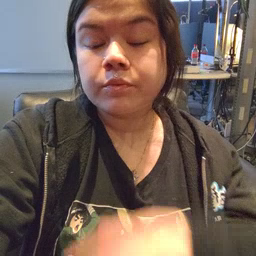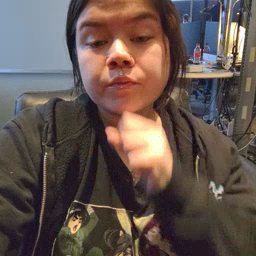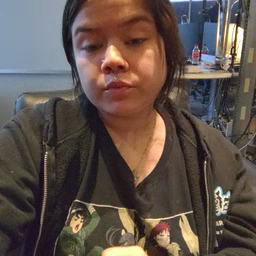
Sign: old